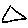
Label: triangle